Question: Count the number of objects in the diagram.
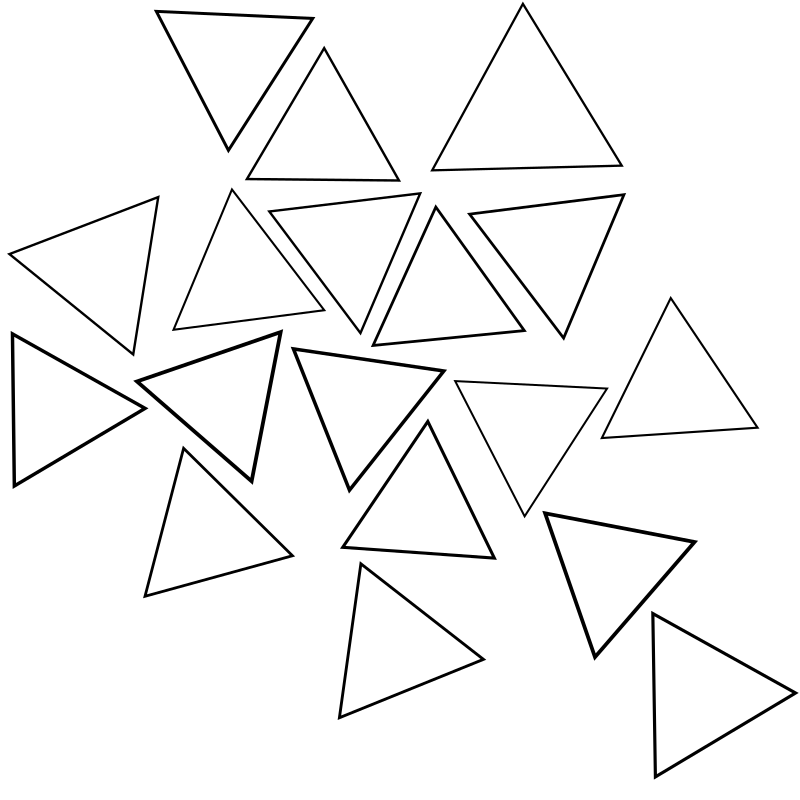
Answer: 18